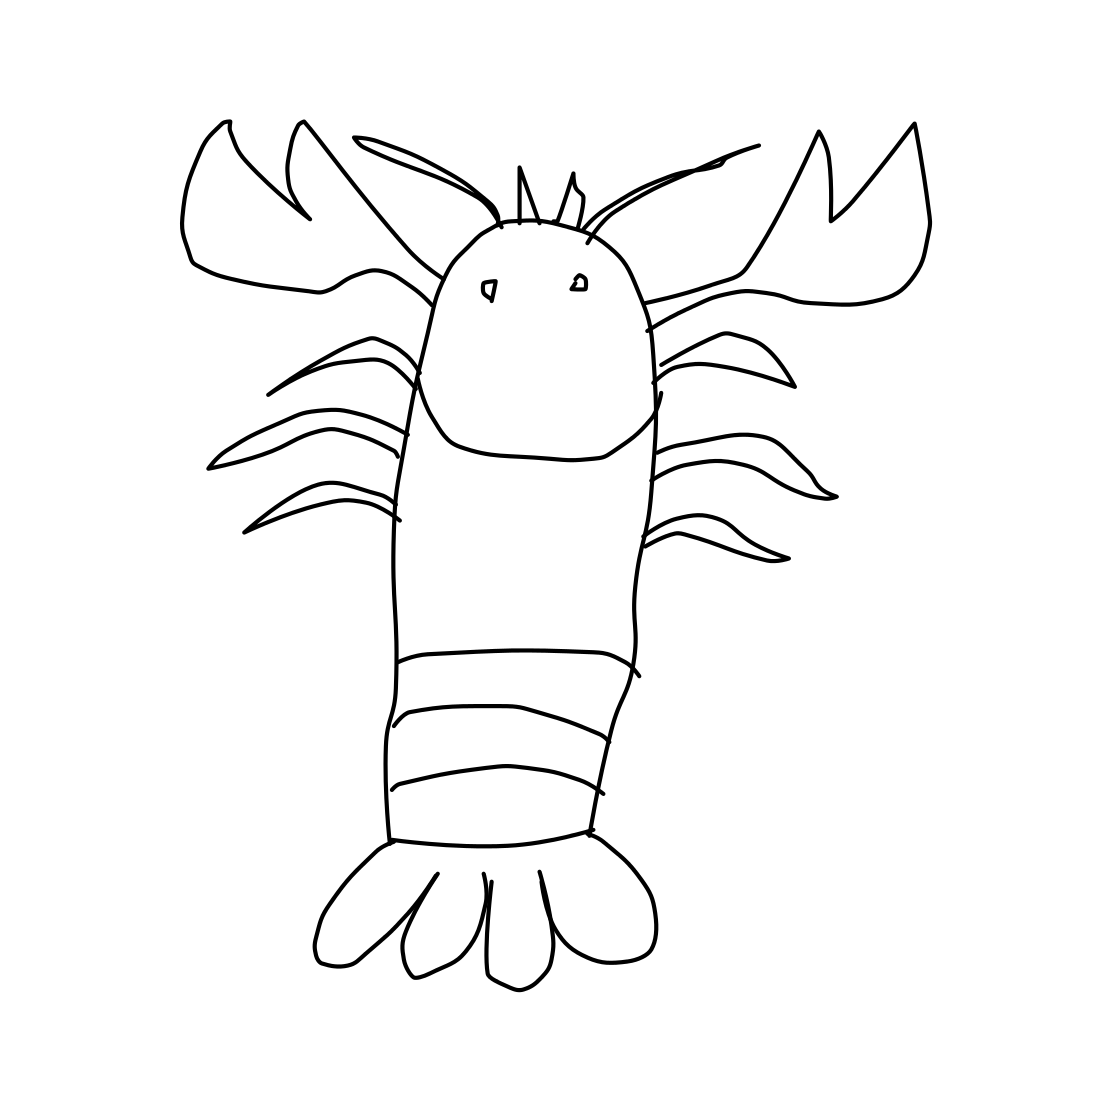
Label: lobster